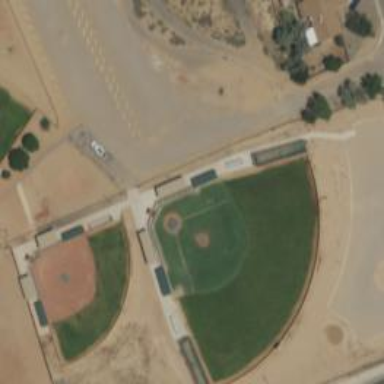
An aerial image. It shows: Baseball pitch for leisure land activities.